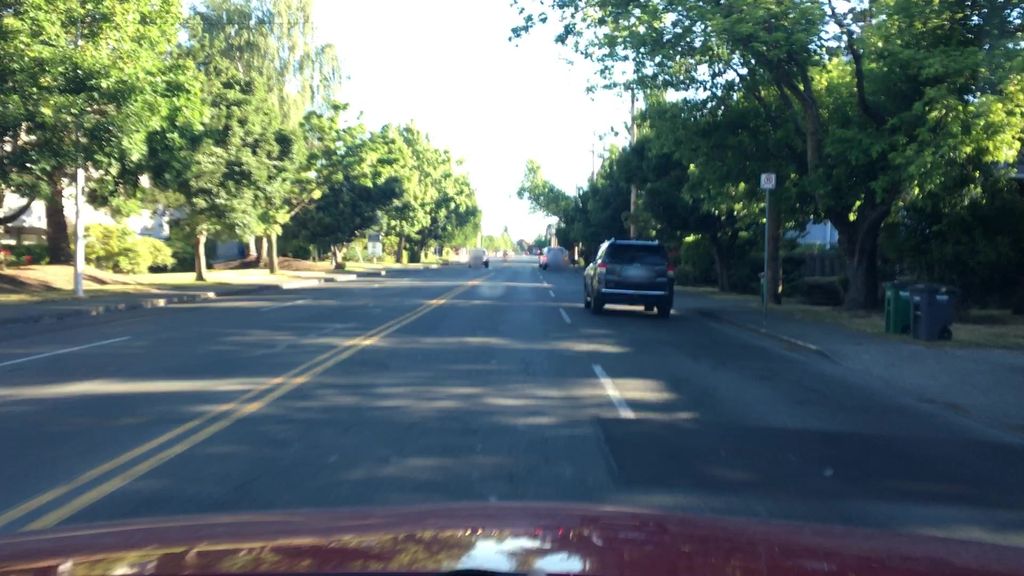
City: victoria